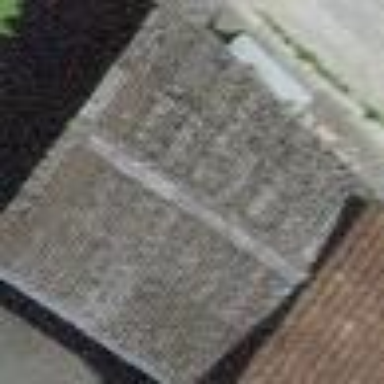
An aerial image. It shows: Garage.